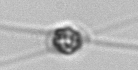
Label: Chaetoceros_danicus